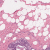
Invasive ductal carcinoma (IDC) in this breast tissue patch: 0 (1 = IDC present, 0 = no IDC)